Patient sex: M
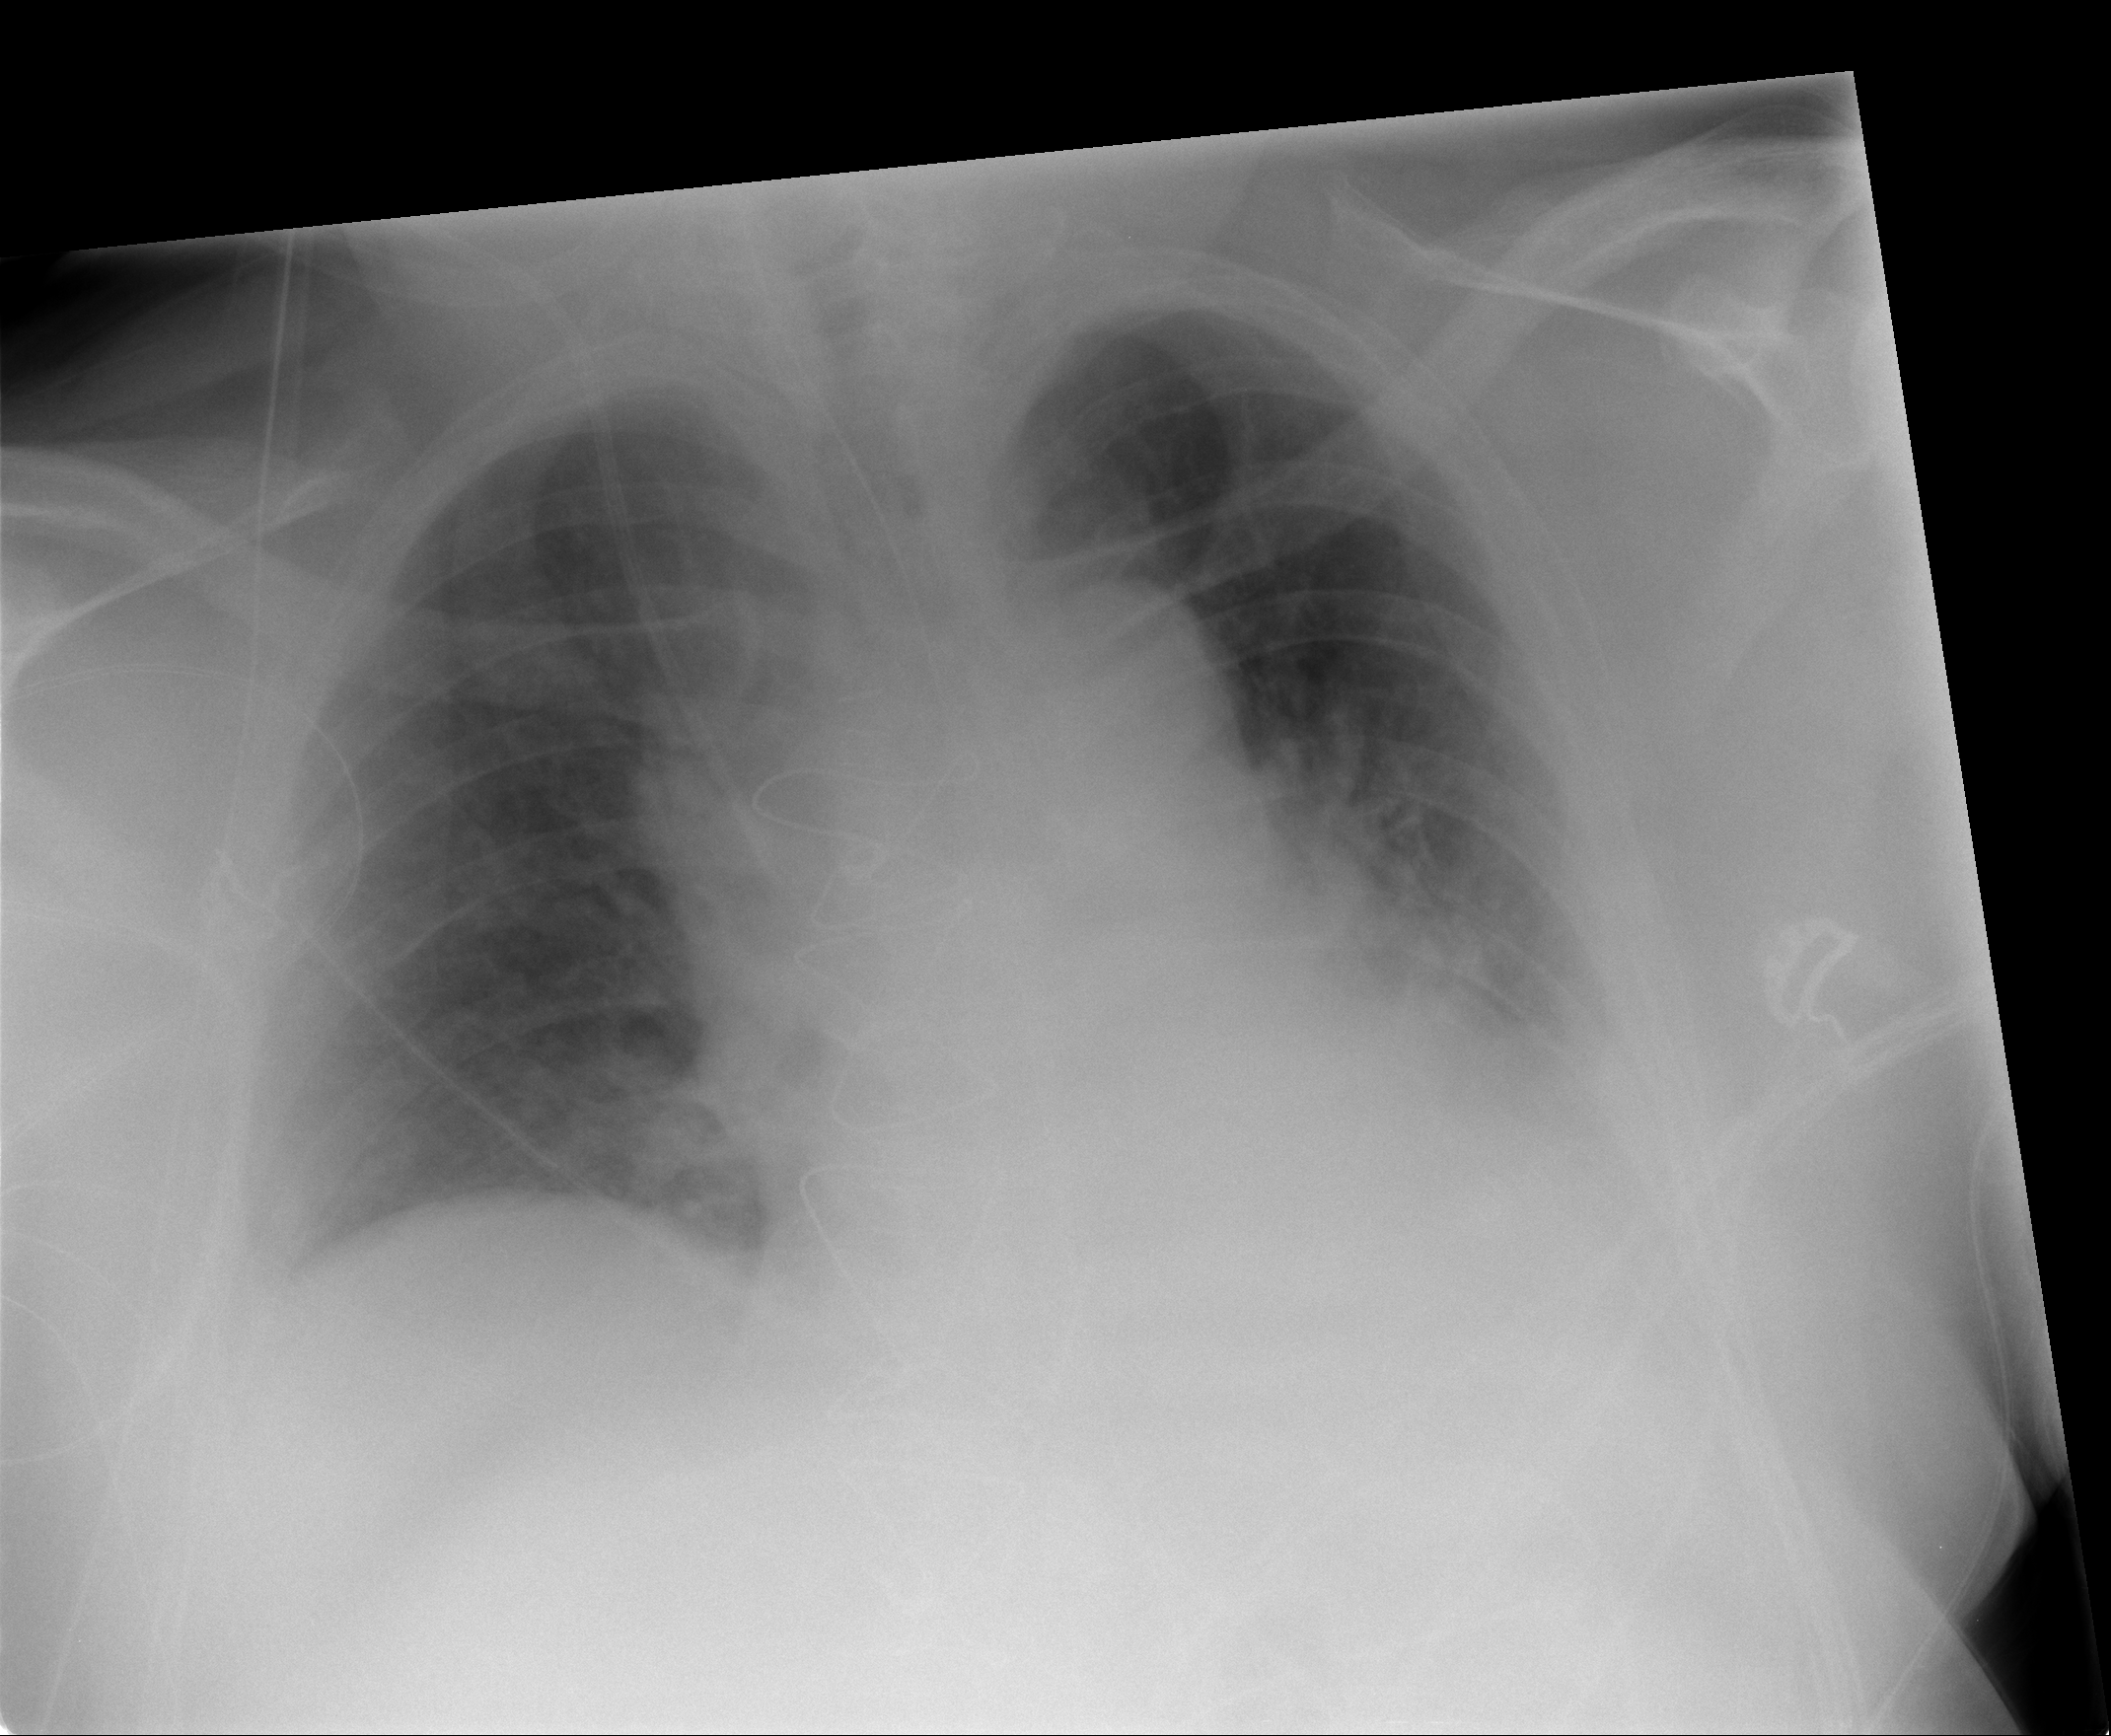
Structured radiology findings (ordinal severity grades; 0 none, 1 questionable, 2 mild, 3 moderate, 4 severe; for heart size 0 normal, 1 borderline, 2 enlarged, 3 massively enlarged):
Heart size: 2
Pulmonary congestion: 2
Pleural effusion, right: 1
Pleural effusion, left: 2
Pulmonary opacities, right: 1
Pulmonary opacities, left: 0
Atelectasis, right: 2
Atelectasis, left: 2